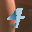
Label: 4